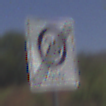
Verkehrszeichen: EndeZone20
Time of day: Midday
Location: Outdoor (RoadRail)
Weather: Clear
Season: NotSpecified
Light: Natural